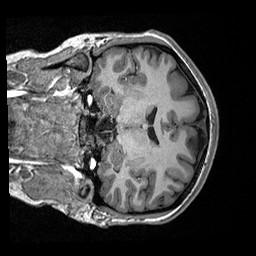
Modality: T1w
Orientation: coronal
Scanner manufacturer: ge
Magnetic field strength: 3 T
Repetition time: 2.349 s
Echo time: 0.002968 s